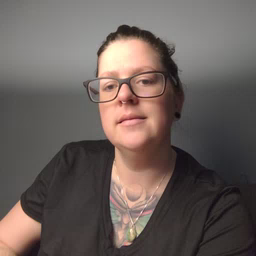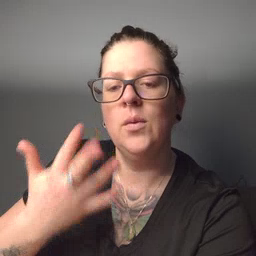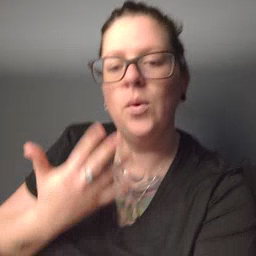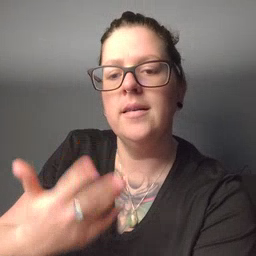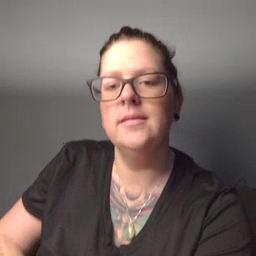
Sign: wait